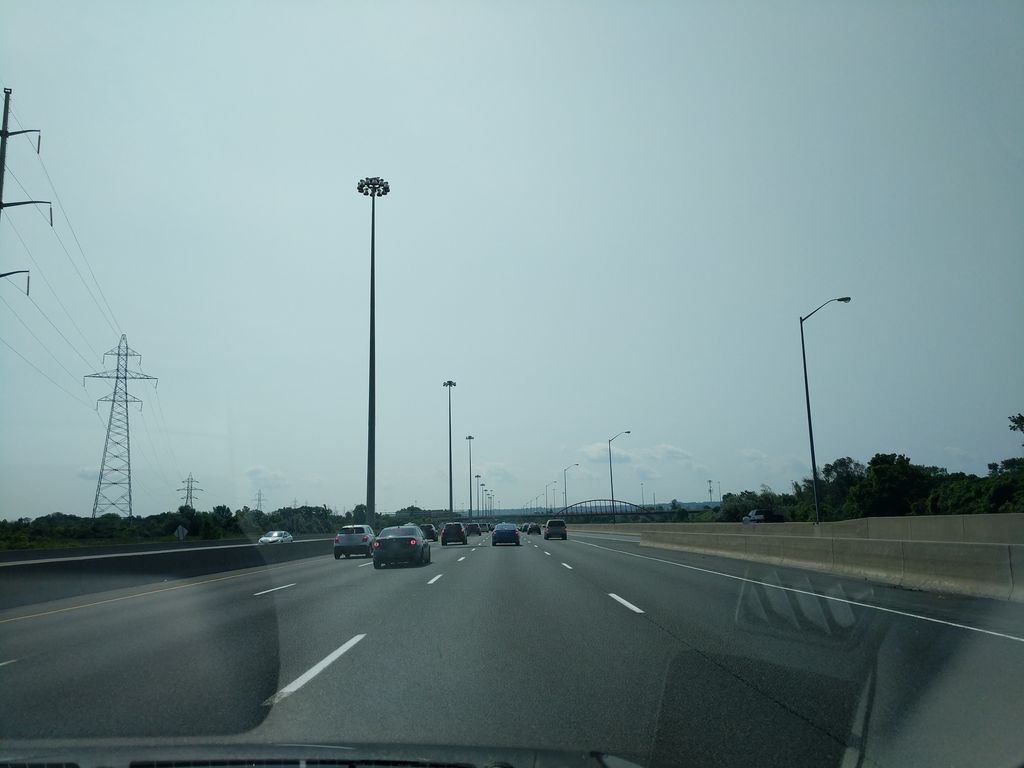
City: hamilton